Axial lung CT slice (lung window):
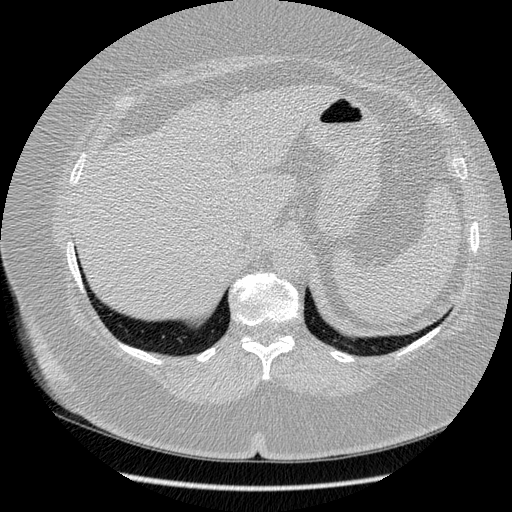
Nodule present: no